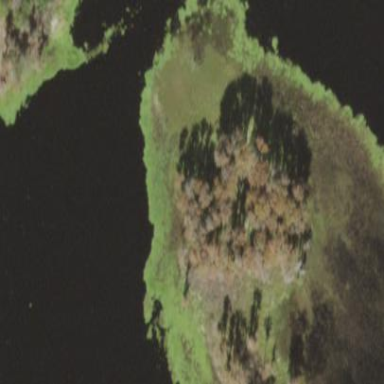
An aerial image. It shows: Swampy wetland with needle-leaved vegetation.